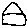
Label: house